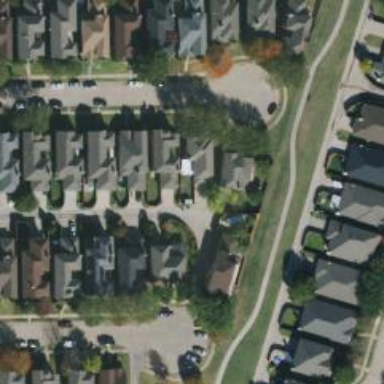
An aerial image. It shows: Alleyway designated as service road.